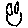
Label: smiley face